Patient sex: M
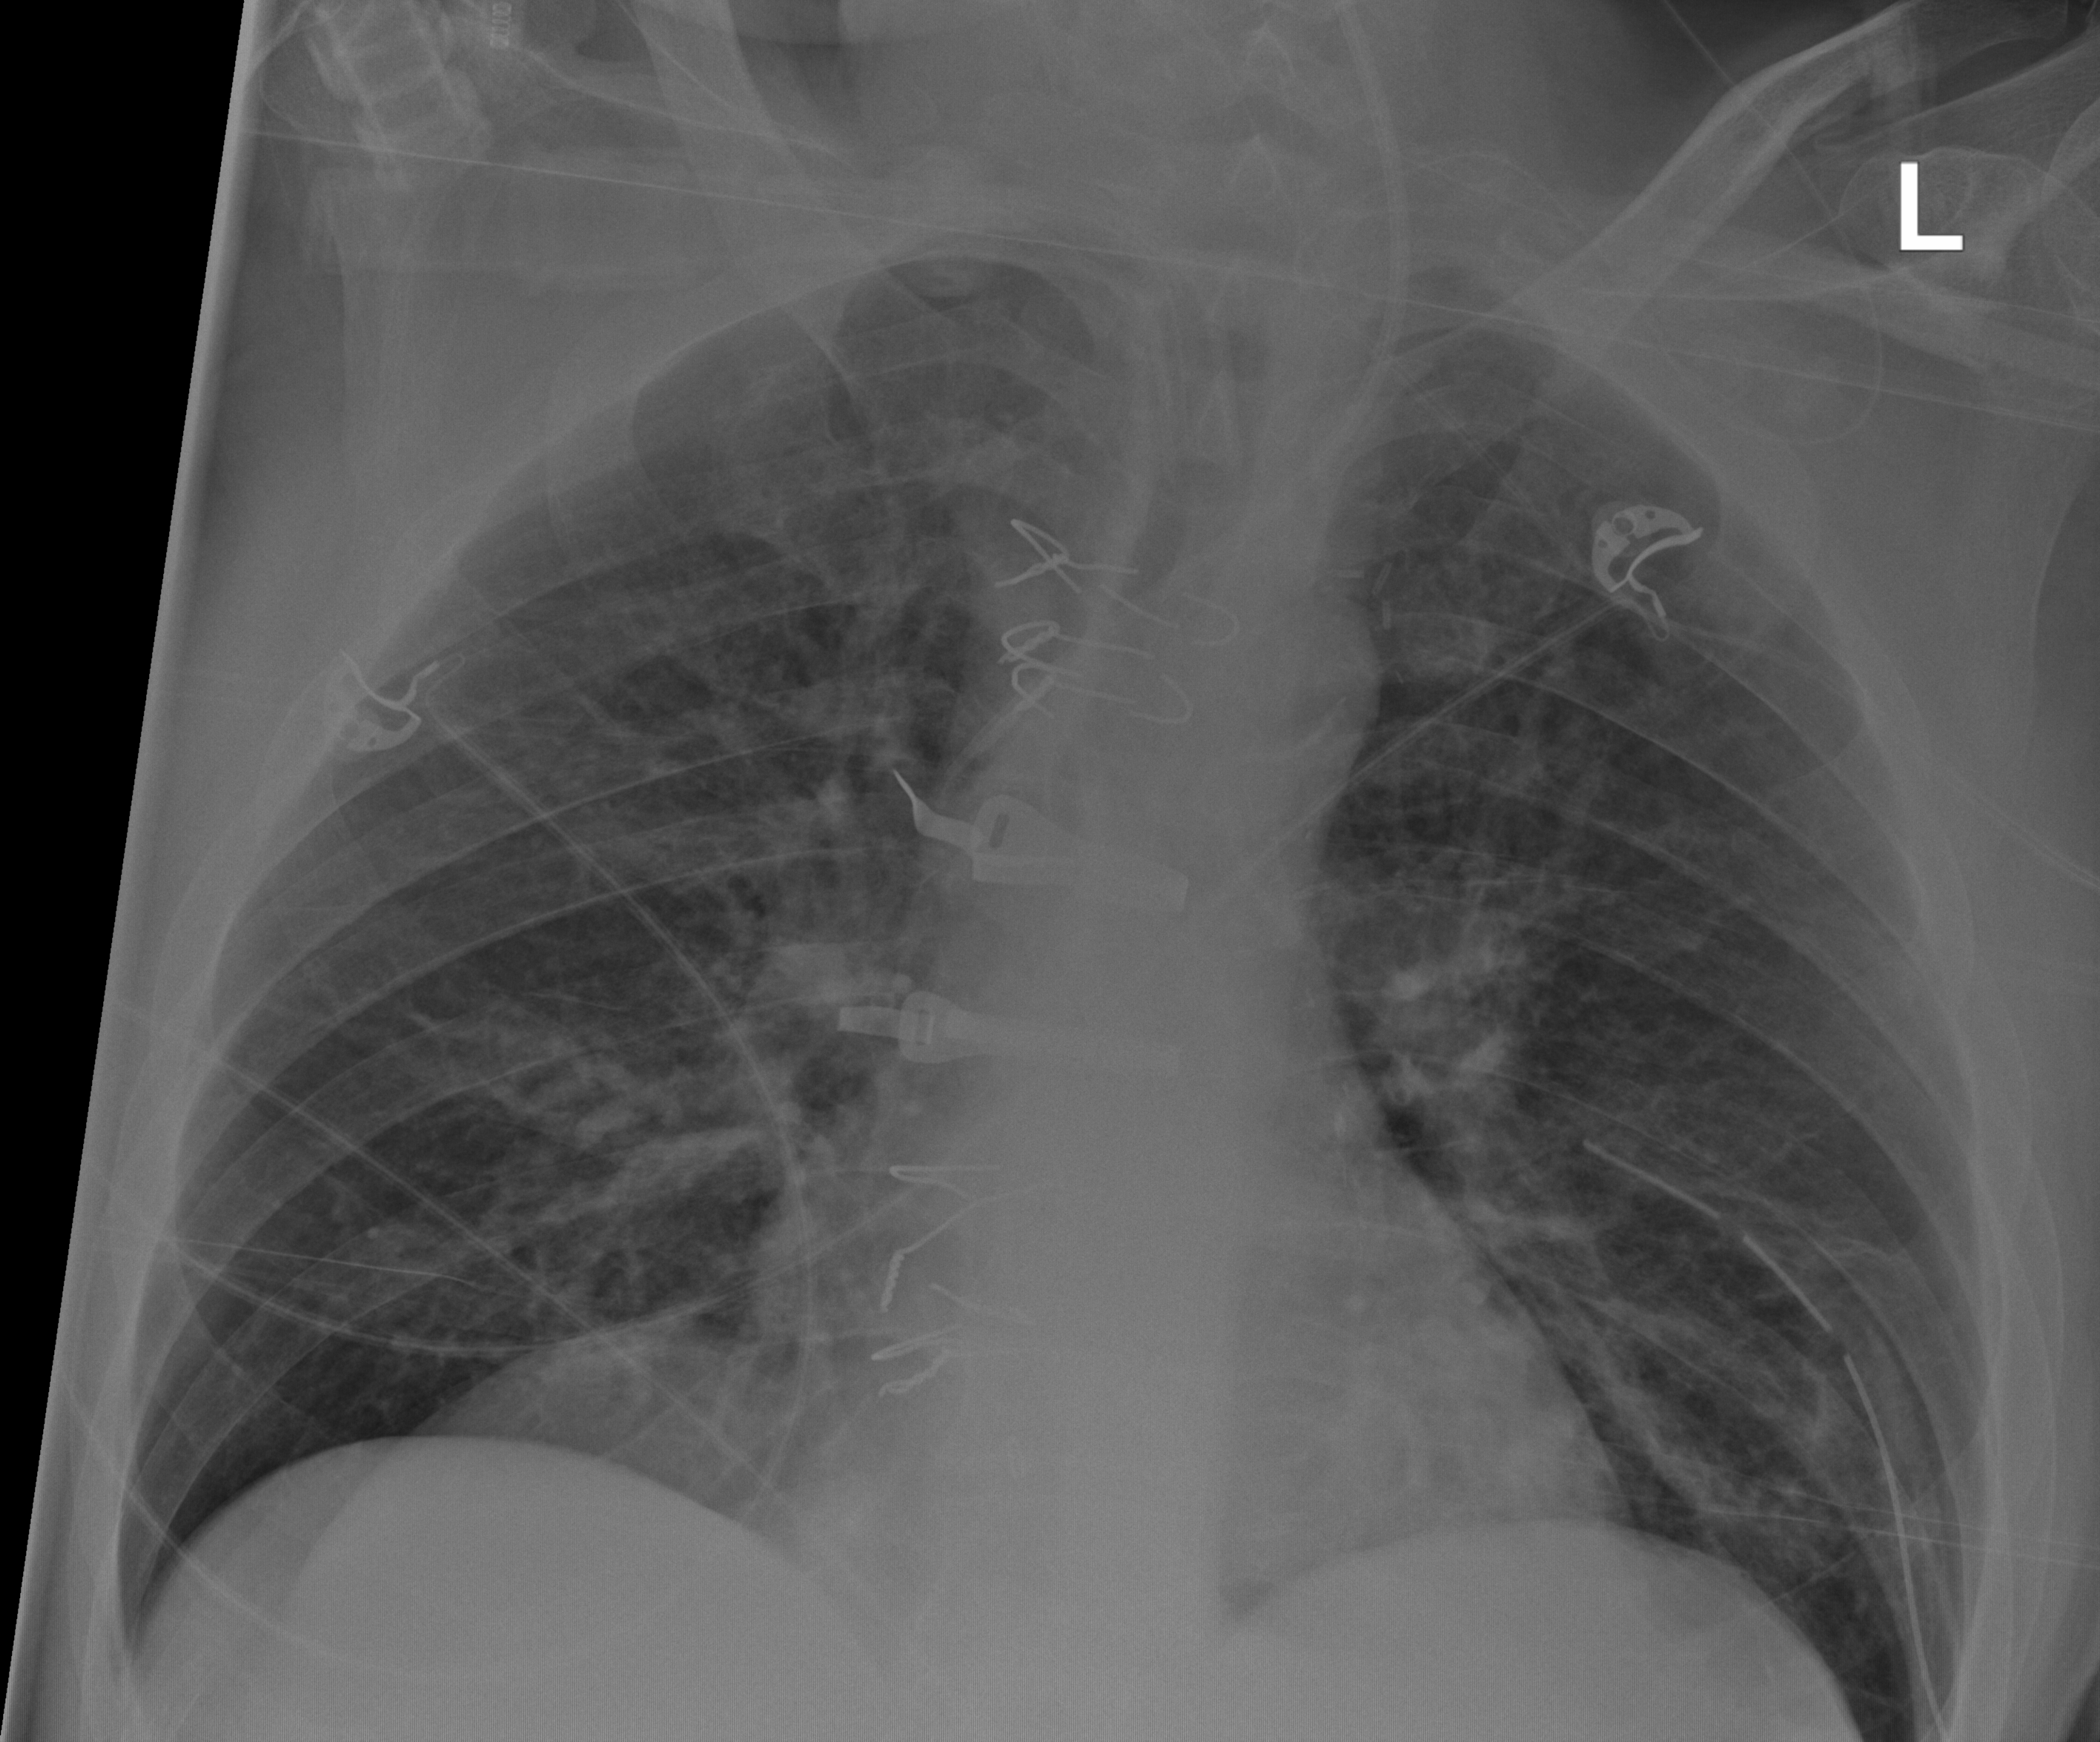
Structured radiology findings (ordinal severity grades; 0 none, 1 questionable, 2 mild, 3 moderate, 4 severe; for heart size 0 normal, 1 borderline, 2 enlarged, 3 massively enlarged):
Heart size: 0
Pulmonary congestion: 2
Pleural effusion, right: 0
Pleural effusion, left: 0
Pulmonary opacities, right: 0
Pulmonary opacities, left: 0
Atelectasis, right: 0
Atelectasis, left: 2